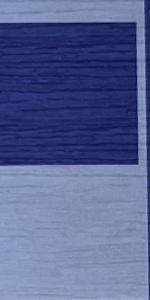
Label: Empty